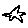
Label: star